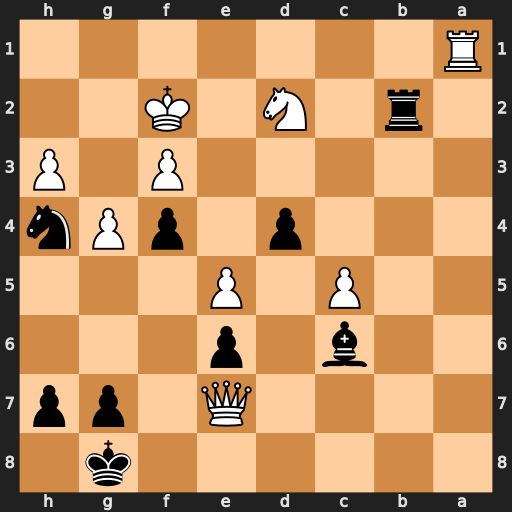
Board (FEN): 6k1/4Q1pp/2b1p3/2P1P3/3p1pPn/5P1P/1r1N1K2/R7
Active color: b
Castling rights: -
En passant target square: -
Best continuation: Rxd2+ Kf1 Bb5+ Kg1 Nxf3+ Kh1 Rh2#